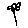
Label: flower